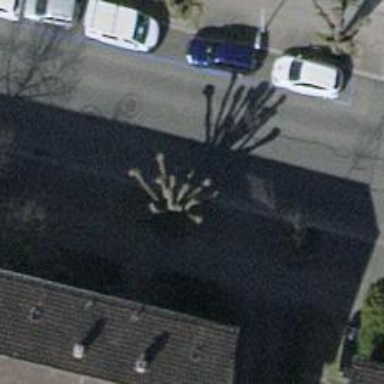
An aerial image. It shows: Tree-lined avenue.